Interaction volume radius: 5 \u00c5
Interaction volume height: 30 \u00c5
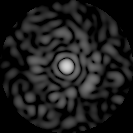
Disorder parameter: 0.8217